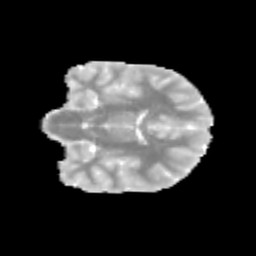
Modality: MD
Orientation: coronal
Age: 10
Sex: female
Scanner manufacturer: siemens
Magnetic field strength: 3 T
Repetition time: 3.8 s
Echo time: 0.07 s